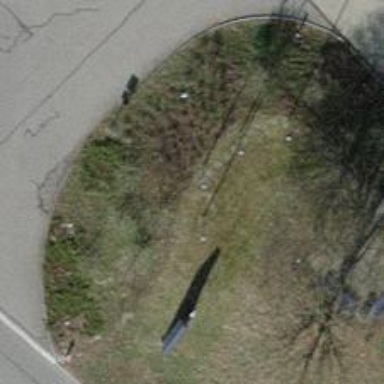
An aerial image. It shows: Flagpole which is man-made.